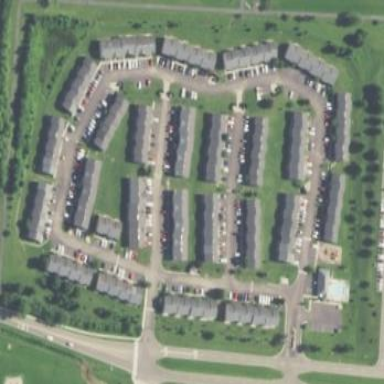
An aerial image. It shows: Residential area with apartments.